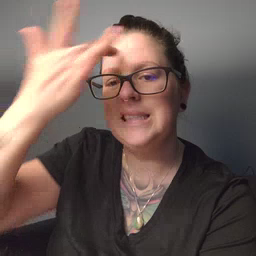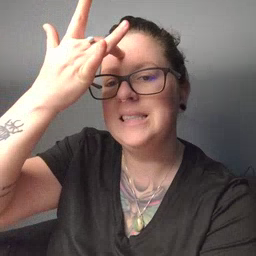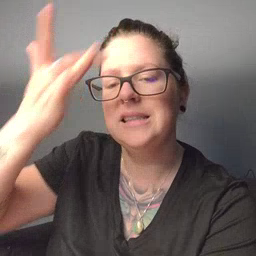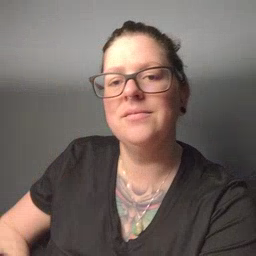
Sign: sick